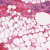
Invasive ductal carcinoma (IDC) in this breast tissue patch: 0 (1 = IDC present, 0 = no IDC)